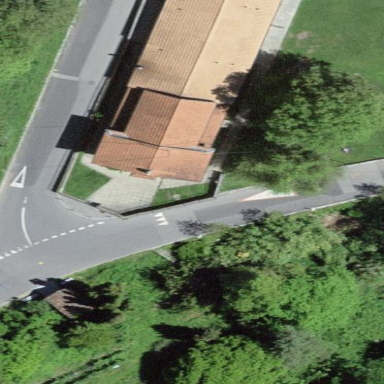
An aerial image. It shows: Kindergarten building.